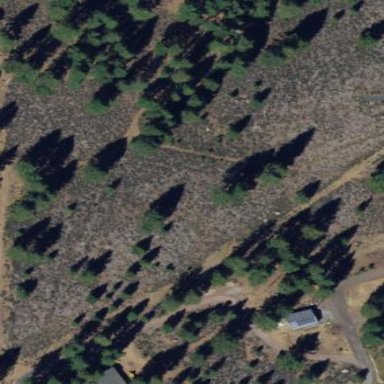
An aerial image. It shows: Woodland with evergreen needle-leaved trees.